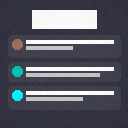
Screen state: on